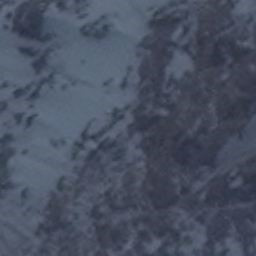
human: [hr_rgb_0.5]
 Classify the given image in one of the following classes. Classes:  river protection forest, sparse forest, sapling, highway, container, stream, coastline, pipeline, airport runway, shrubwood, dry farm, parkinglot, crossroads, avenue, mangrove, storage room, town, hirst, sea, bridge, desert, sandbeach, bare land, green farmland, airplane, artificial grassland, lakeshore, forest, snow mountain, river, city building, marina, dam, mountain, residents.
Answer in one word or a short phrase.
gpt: snow mountain